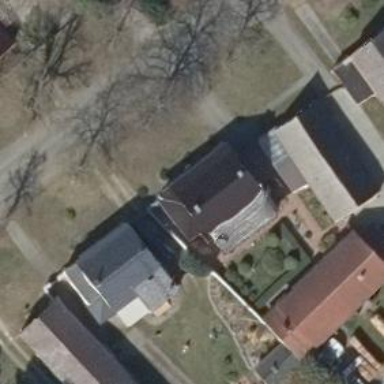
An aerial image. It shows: Simple and straightforward house.